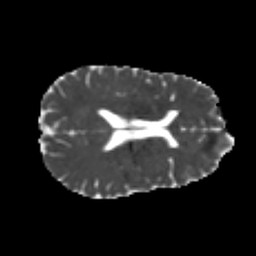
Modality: MD
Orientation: axial
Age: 24
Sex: male
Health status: healthy
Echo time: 0.074 s